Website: apple
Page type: customer-info-address
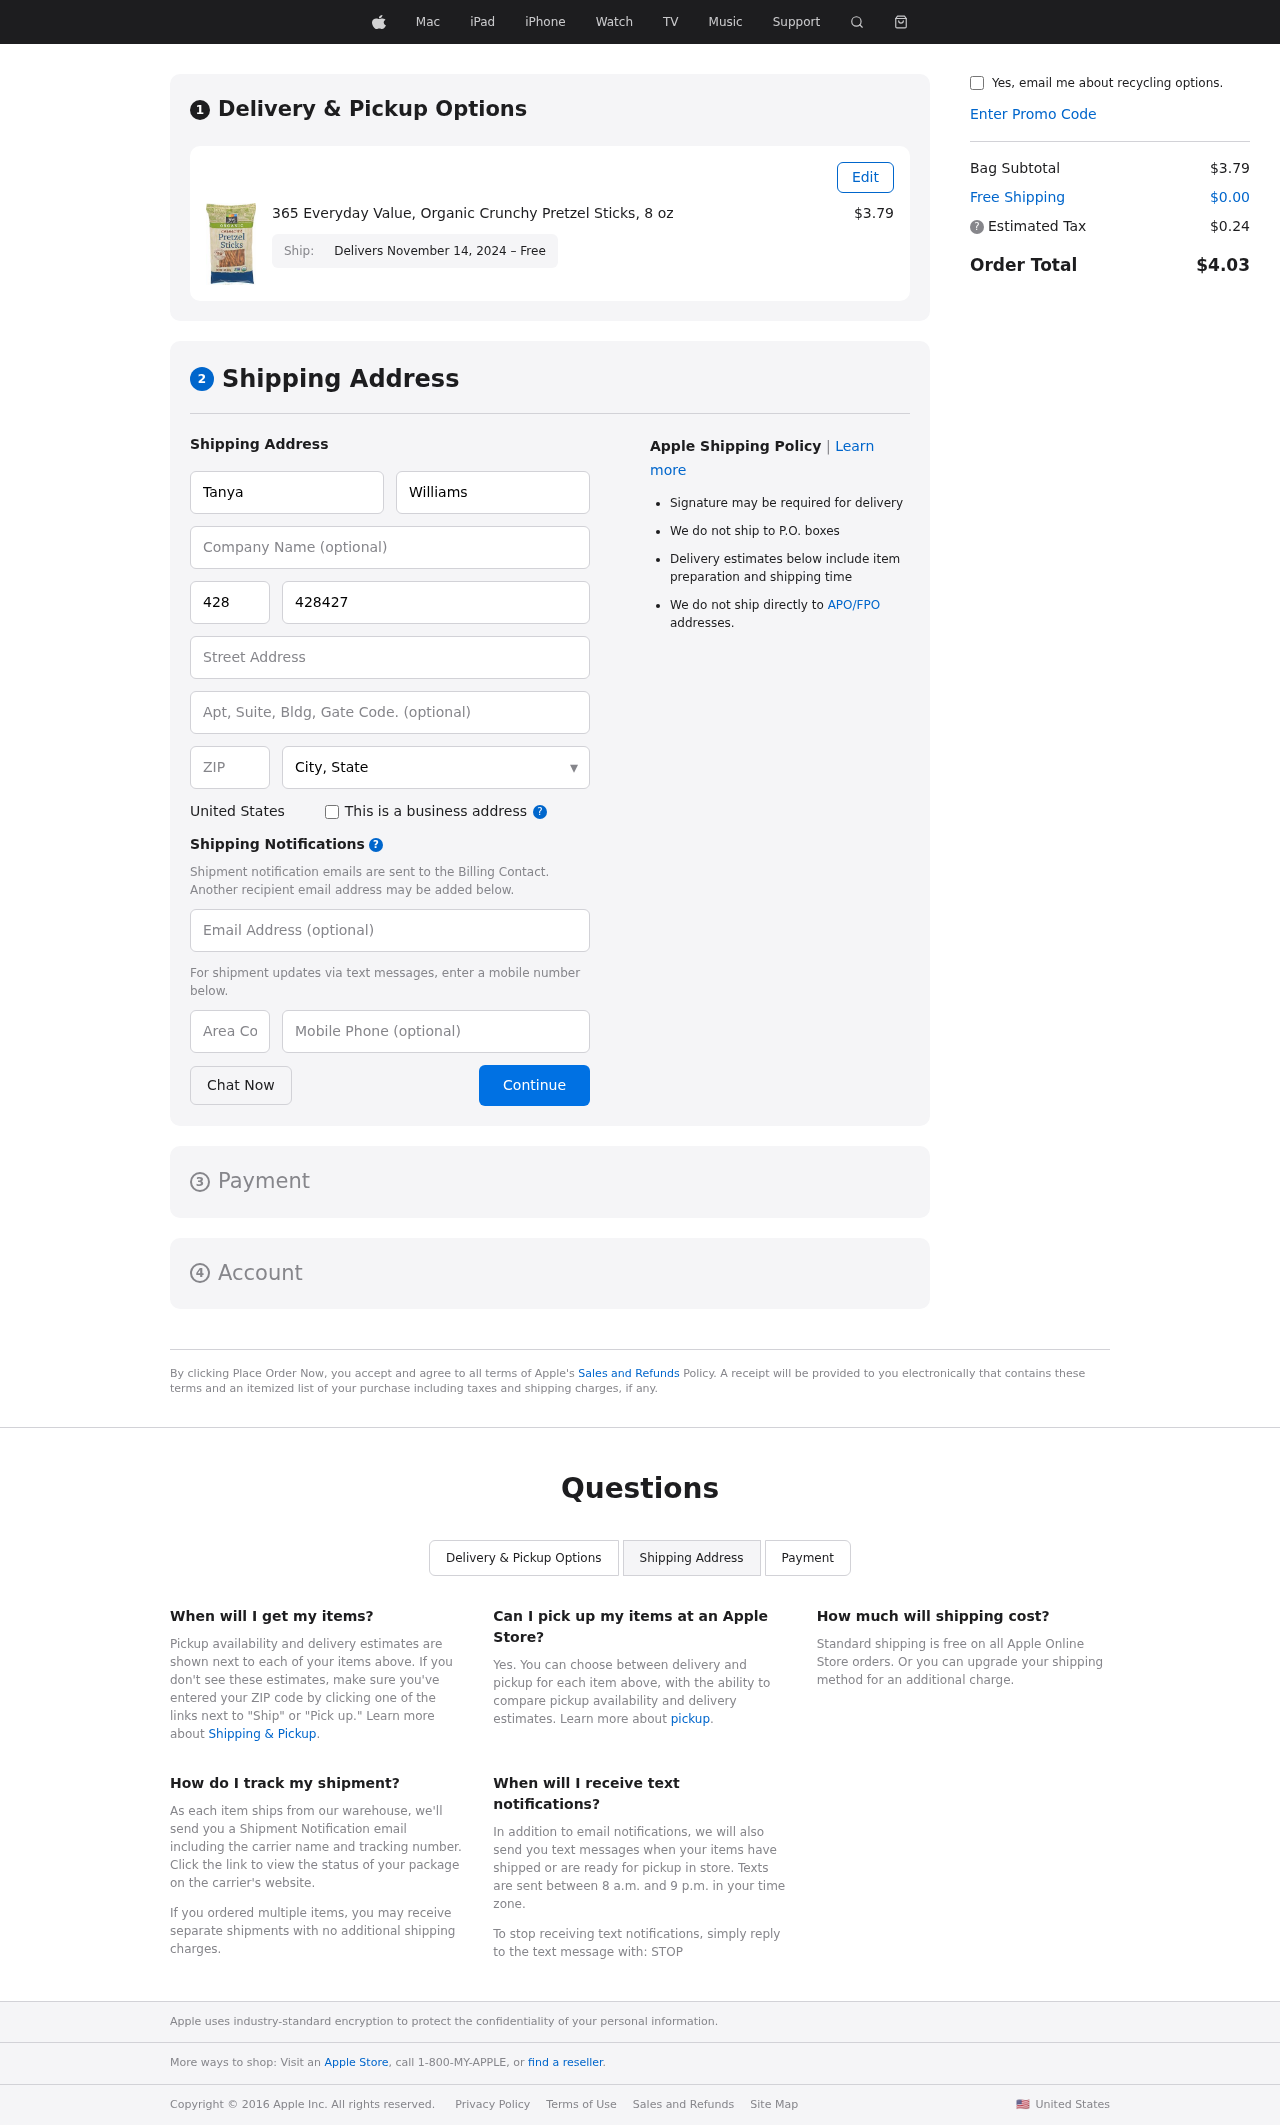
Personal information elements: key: PII_CITY_STATE
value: West Barbarachester, CA
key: PII_COUNTRY
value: United States
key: PII_EMAIL
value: tanyawilliams@yahoo.com
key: PII_FIRSTNAME
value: Tanya
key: PII_LASTNAME
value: Williams
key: PII_PHONE
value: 4284279184
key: PII_PHONE_AREA
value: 428
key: PII_POSTCODE
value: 83645
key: PII_STREET
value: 3237 Jessica Turnpike
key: PII_STREET2
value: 08333 Joshua Junctions
Product elements: key: PRODUCT1_NAME
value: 365 Everyday Value, Organic Crunchy Pretzel Sticks, 8 oz
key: PRODUCT1_PRICE
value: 3.79
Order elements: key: ORDER_DELIVERY_DATE
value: Delivers November 14, 2024 – Free
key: ORDER_SUBTOTAL
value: $3.79
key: ORDER_SHIPPING_COST
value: $0.00
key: ORDER_TAX
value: $0.24
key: ORDER_TOTAL
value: $4.03